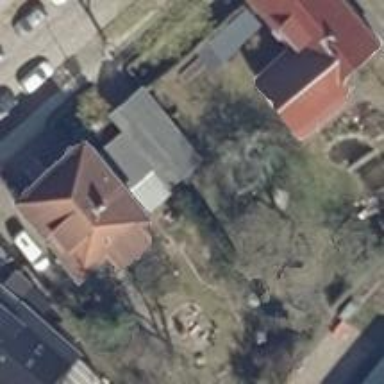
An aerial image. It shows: Detached building with hipped roof.